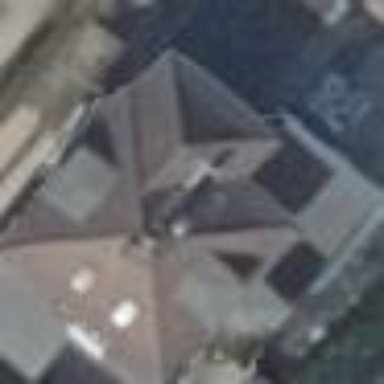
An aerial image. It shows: Apartment building with hipped roof.